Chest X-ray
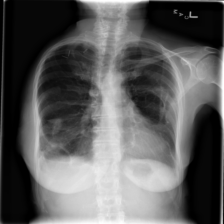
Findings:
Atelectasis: negative
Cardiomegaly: negative
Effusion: negative
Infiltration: negative
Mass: negative
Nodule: negative
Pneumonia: negative
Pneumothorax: positive
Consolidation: negative
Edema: negative
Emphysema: negative
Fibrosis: negative
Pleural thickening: negative
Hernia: negative